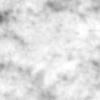
Label: no_change